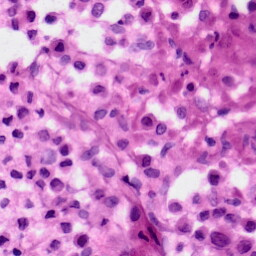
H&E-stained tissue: Skin